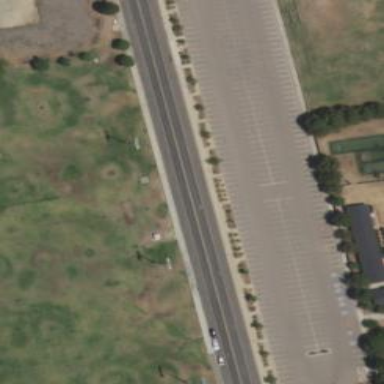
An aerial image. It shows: Parking area.